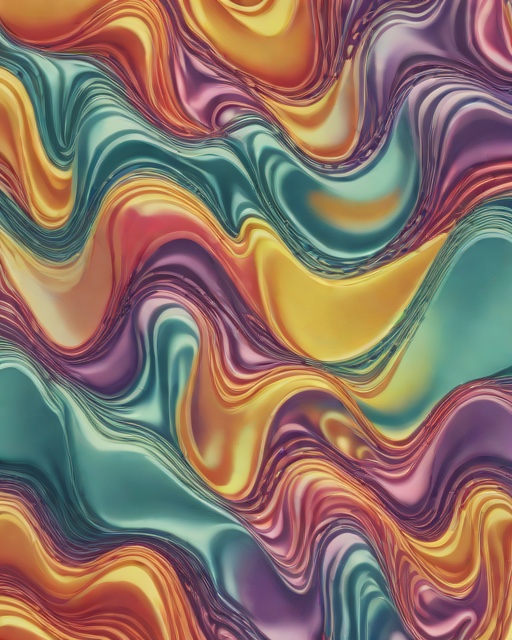
Category: Congratulations